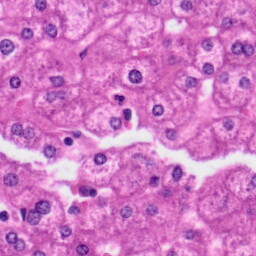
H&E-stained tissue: Liver